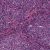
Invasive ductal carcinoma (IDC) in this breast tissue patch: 1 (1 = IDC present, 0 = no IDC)